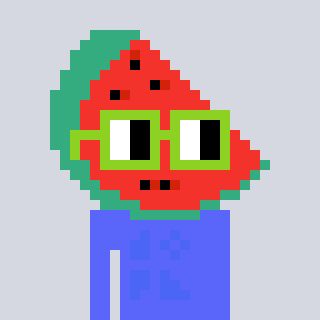
a pixel art character with square light green glasses, a watermelon-shaped head and a purple-colored body on a cool background